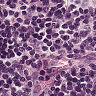
Metastatic tissue present: no